Question: I write
'''
FILE * new_file = fopen("Penguins.jpg","rb");
'''
I fully confident that file exist and it is in right directory. I also tried a lot of various modes like '"rb+"' '"r"'. I also chanded path like 'fopen("C:\Penguins.jpg","rb");' Compilator always says :

Besides, openCV open the file. But i need in 'FILE*'. What wrong?
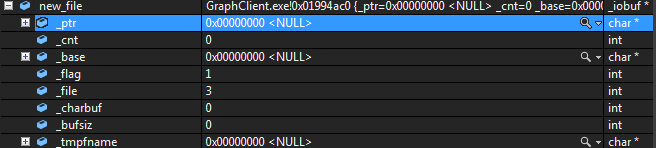
Answer: According to the documentation of fopen from <URL>
The file opens successfully is the function returns a non-null pointer:
> If the file is successfully opened, the function returns a pointer to a FILE object that can be used to identify the stream on future operations.
Otherwise, a null pointer is returned.
So because your variable 'new_file' ( 'new_file->_ptr') is valid, the file should be opened.